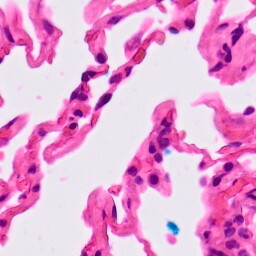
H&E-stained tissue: Lung